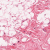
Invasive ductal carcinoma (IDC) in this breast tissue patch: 0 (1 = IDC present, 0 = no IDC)